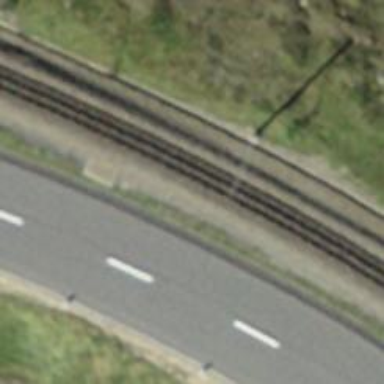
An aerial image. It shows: Narrow-gauge railway track with electrified contact line. The railway has one track.